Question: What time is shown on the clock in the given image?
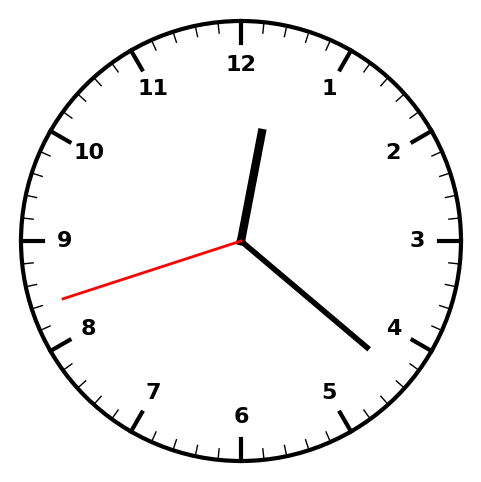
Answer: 12:21:42